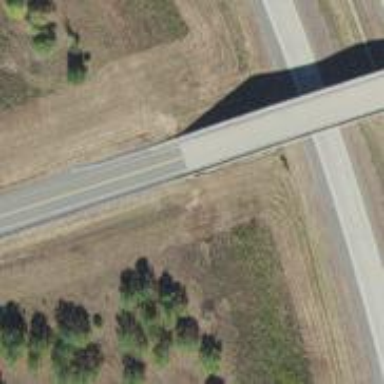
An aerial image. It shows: Secondary road crossing viaduct bridge.